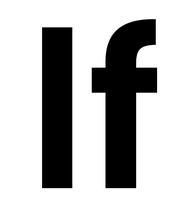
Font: Poppins-SemiBold